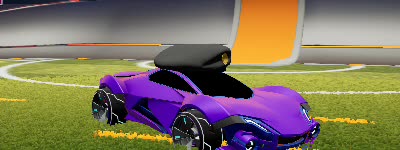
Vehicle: werewolf